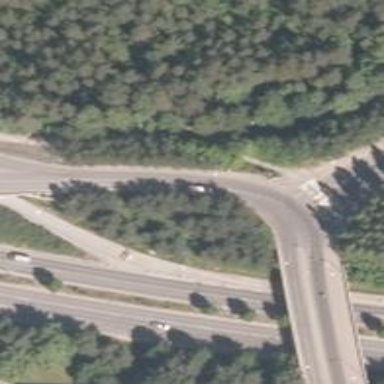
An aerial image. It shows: Asphalt trunk link road.